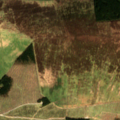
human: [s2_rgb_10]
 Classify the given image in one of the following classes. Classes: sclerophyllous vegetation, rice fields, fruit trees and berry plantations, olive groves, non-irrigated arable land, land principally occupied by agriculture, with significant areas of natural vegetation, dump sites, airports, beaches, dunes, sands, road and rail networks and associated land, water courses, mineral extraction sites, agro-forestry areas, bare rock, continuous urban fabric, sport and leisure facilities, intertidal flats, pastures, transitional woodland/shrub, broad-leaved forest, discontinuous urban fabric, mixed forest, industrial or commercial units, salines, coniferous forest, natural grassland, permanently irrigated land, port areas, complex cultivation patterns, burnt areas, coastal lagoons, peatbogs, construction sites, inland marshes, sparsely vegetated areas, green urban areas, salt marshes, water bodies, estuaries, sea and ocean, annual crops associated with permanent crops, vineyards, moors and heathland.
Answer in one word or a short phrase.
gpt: pastures, coniferous forest, mixed forest, natural grassland, moors and heathland, peatbogs